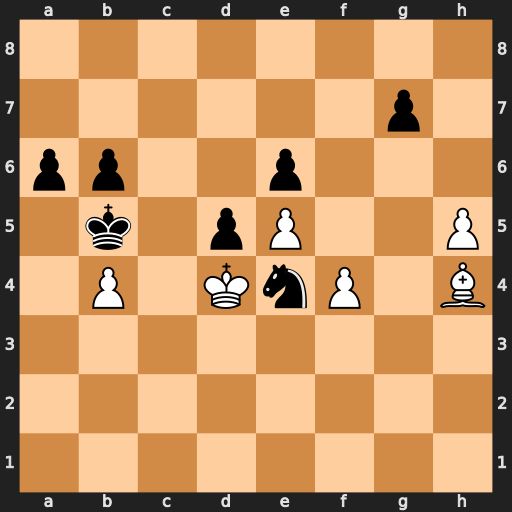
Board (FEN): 8/6p1/pp2p3/1k1pP2P/1P1KnP1B/8/8/8
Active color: w
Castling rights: -
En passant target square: -
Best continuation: f5 exf5 Kxd5